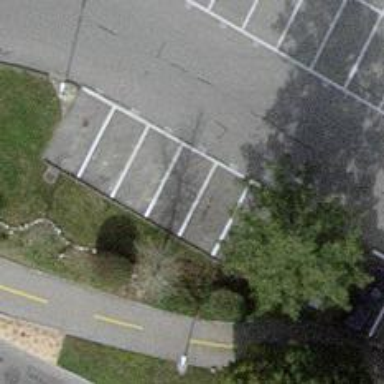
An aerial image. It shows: Charging station.